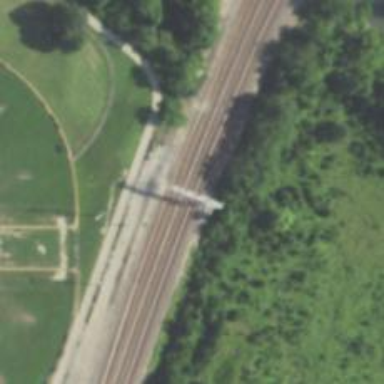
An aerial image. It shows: Railway signal.